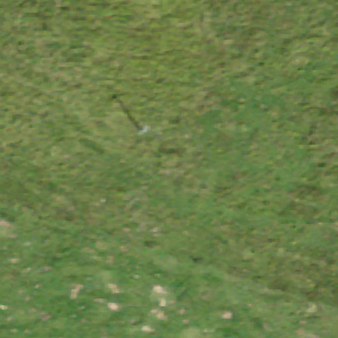
Label: other